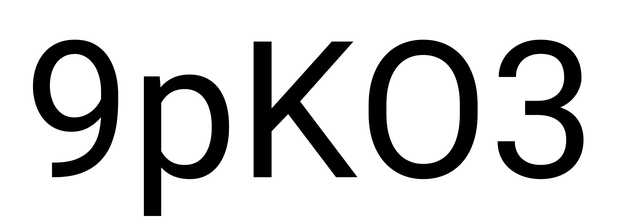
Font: Roboto_Regular